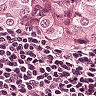
Metastatic tissue present: yes